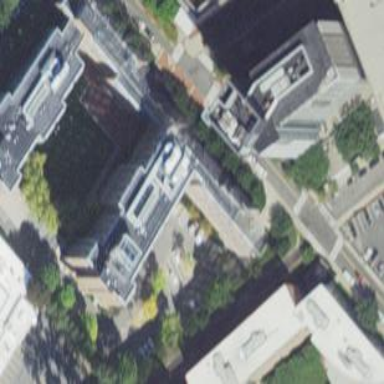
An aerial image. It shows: Dormitory building on campus.